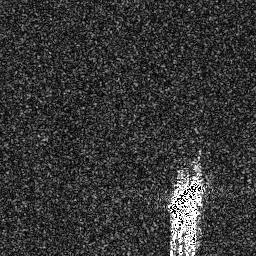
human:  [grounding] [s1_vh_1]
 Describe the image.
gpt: In the satellite image, there is  <ref>1 medium ship </ref> <box>[[63, 69, 79, 85, 0]]</box> located at bottom right.